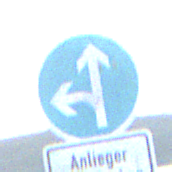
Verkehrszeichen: VorgeschriebeneFahrtrichtungGeradeausOderLinks
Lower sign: PersonengruppenFrei2
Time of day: SunriseSunset
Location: Outdoor (RoadRail)
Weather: PartlyCloudy
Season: NotSpecified
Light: Natural